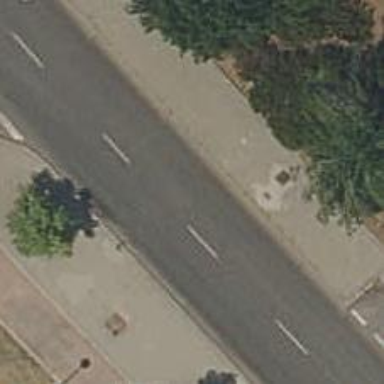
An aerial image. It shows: Residential road with asphalt surface featuring shared cycle lane.